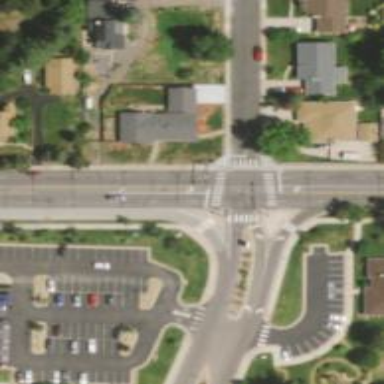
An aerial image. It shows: Uncontrolled zebra crossing on the road.